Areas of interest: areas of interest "Orange Hotel (Hangzhou Xiasa Development Zone Branch)"
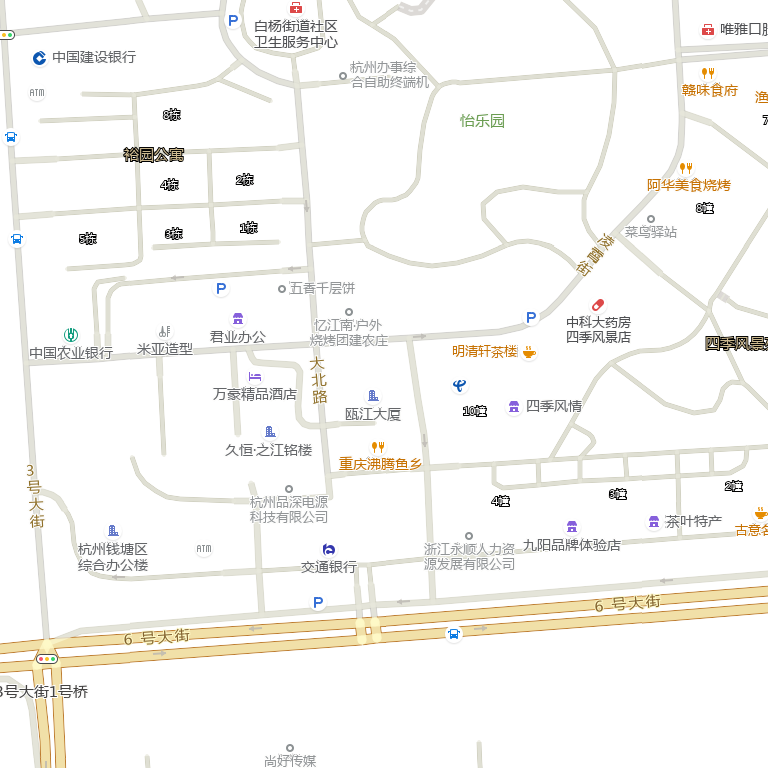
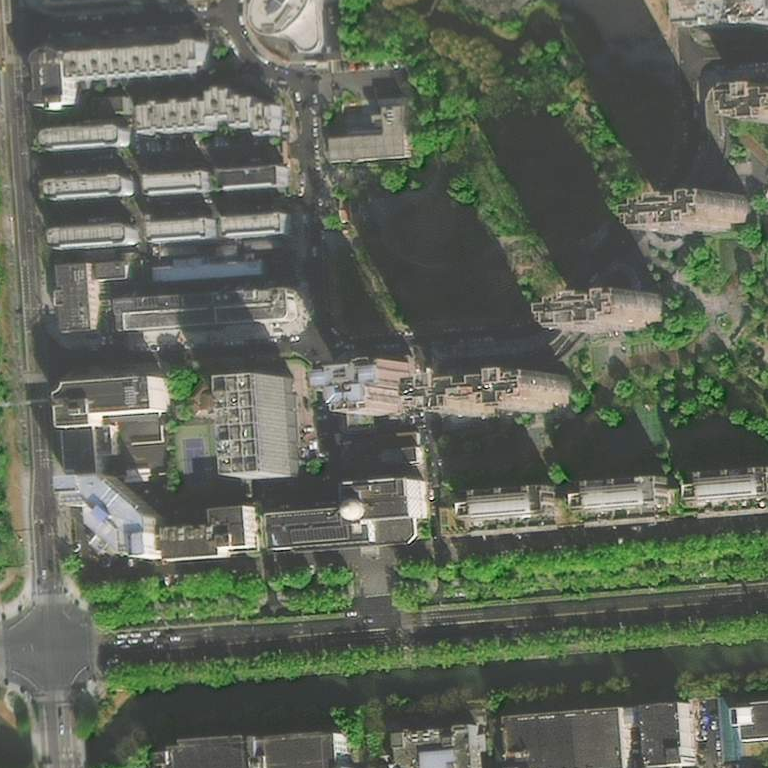